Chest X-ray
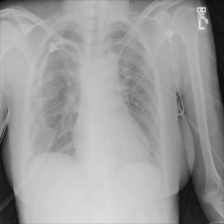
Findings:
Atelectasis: negative
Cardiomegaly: negative
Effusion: negative
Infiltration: negative
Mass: negative
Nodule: negative
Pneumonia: negative
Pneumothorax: negative
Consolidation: negative
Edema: negative
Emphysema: negative
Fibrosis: negative
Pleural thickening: negative
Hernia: negative